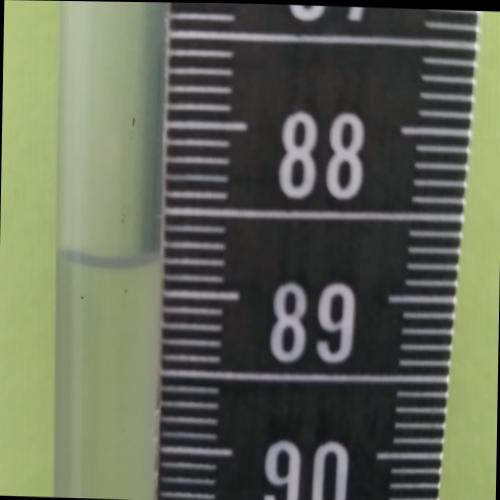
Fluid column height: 88.8 cm